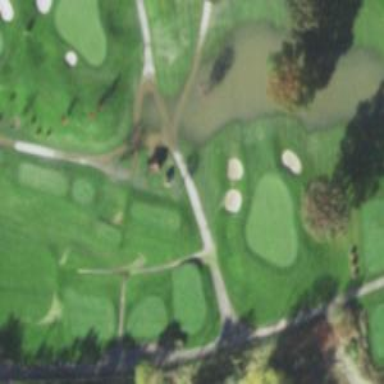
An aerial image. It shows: Pathway for golfing.